Field crop: maize
Growth stage: 2
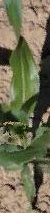
Species: maize